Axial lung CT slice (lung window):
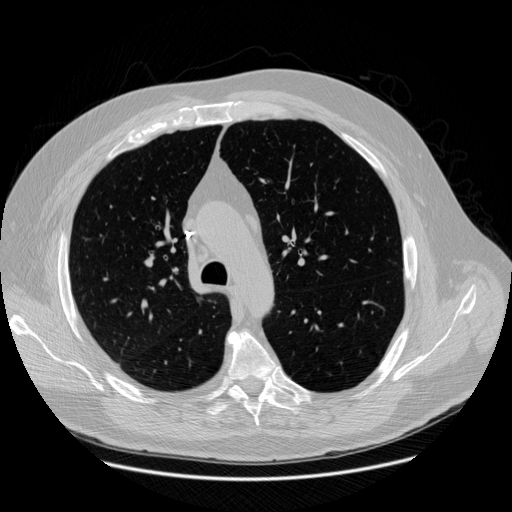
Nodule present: no